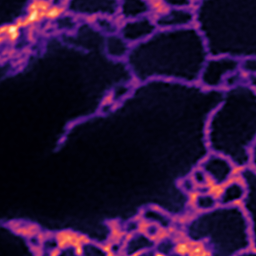
Label: Super-resolution ER image